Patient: sex F, age 70
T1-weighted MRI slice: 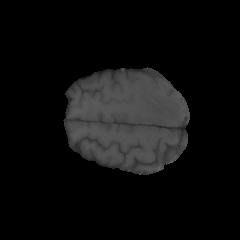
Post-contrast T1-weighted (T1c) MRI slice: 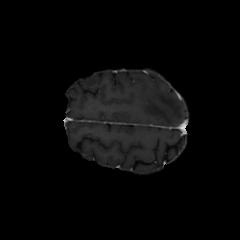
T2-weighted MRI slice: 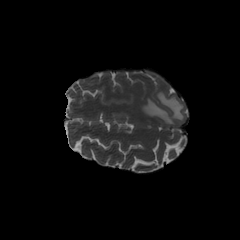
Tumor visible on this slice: yes
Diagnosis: Glioblastoma, IDH-wildtype
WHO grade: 4